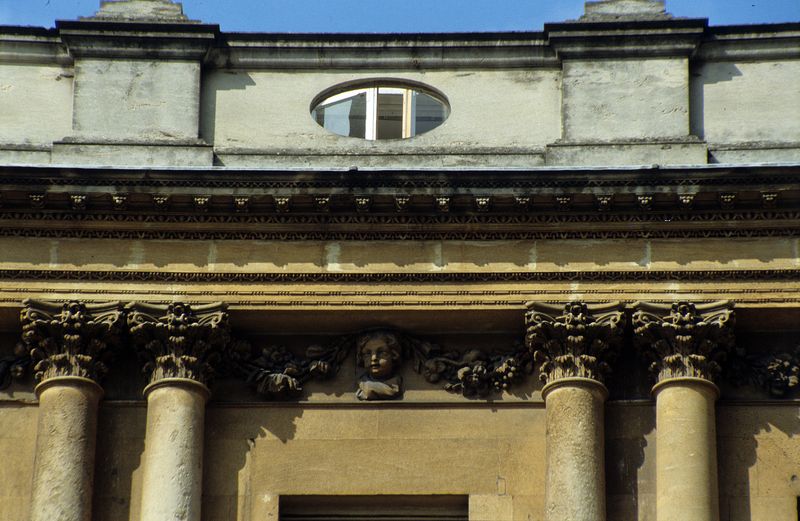
Titel: Korinthische Ordnung des 2. Obergeschosses
Künstler: John d.Ä. Wood
Standort: Bath
Institution: Circus
Schlagwörter: blau, blätter, himmel, kopf, schatten, gelb, ocker, ausschnitt, blumen, braun, bunt, fenster, glas, grau, säule, säulen, tür, weiss, blüten, dach, haus, schloss, beige, muster, ornament, wand, architektur, gesicht, rahmen, stein, spiegelung, brüstung, figur, haare, decke, klassizismus, blatt, girlande, pflanzen, oval, rund, doppelsäule, engel, putte, putto, trauben, balkon, relief, fassade, giebel, mauer, dekoration, detail, büste, gerade, ornamente, stuck, tor, halle, foto, fotografie, eingang, antike, fensterrahmen, palast, balustrade, linie, architrav, kapitelle, rom, kapitell, ranke, girlanden, fries, portal, sims, öffnung, doppelsäulen, gesims, risalit, sandstein, mezzanin, portikus, barriere, ballustrade, golden, korinthisch, fotographie, schaft, putti, eierstab, dreiteilig, kapitel, akanthus, korintisch, tympanon, attika, faszien, okulus, gekuppelt, oberlicht, obergeschoss, fenstersturz, oberlichte, ochsenauge, verziehrungen, blattkapitell, kapitele, mansard, deche, kompositkapitell, säulenpaare, blattkapitelle, dekoratiion, fassadendetail, verziwrung, dachabschluss, kartell, mezzaningeschoß, ovales fenster